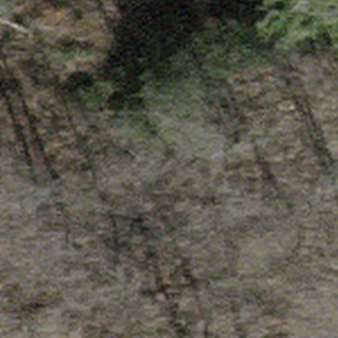
Label: other